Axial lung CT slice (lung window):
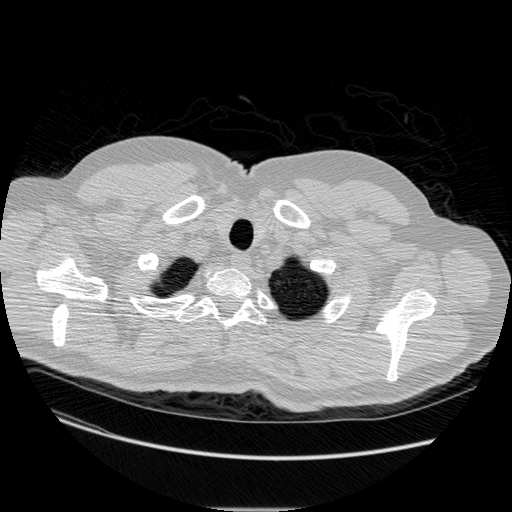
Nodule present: no